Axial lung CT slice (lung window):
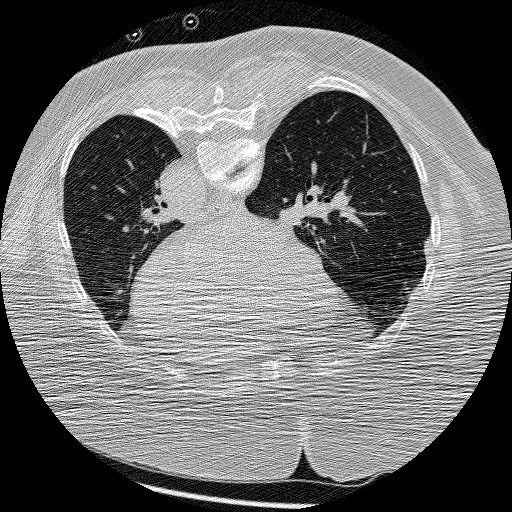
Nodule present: no